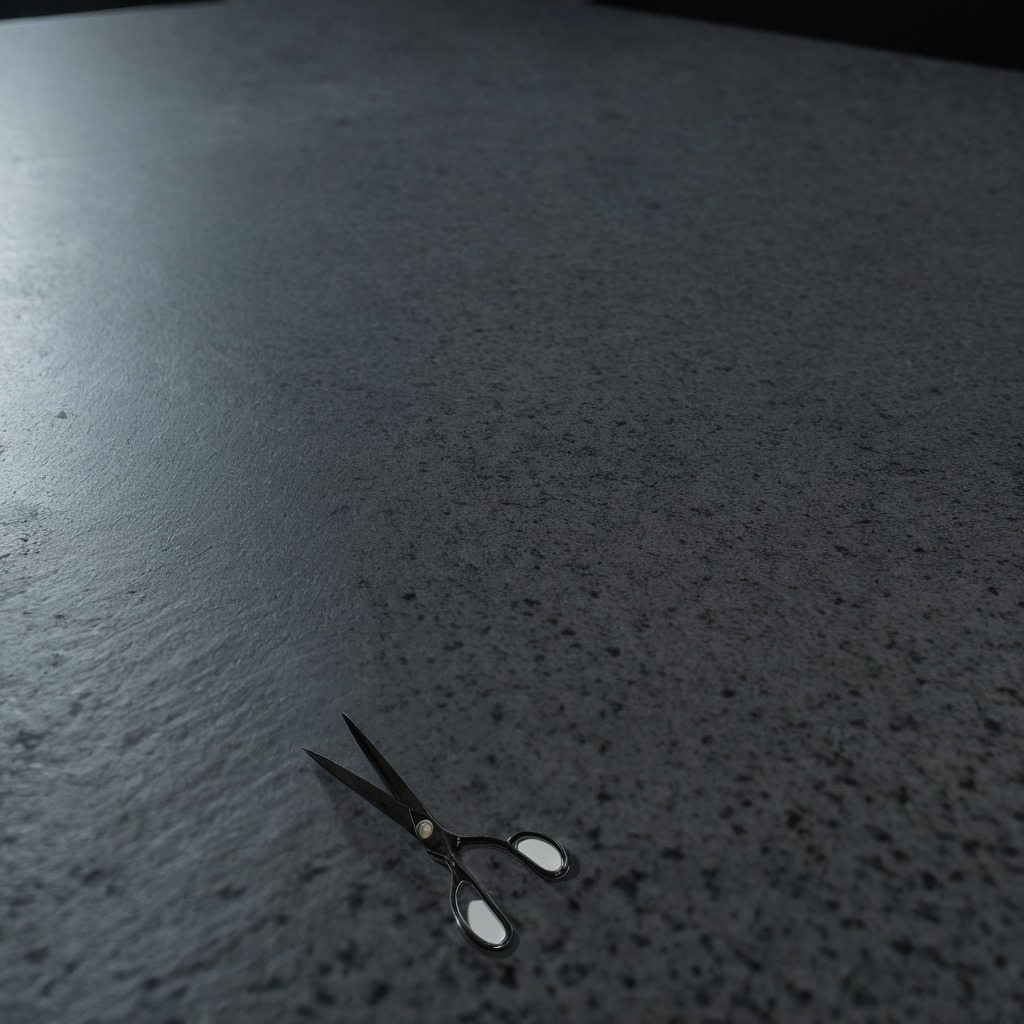
A scissor lying on the granite table.